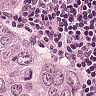
Metastatic tissue present: yes